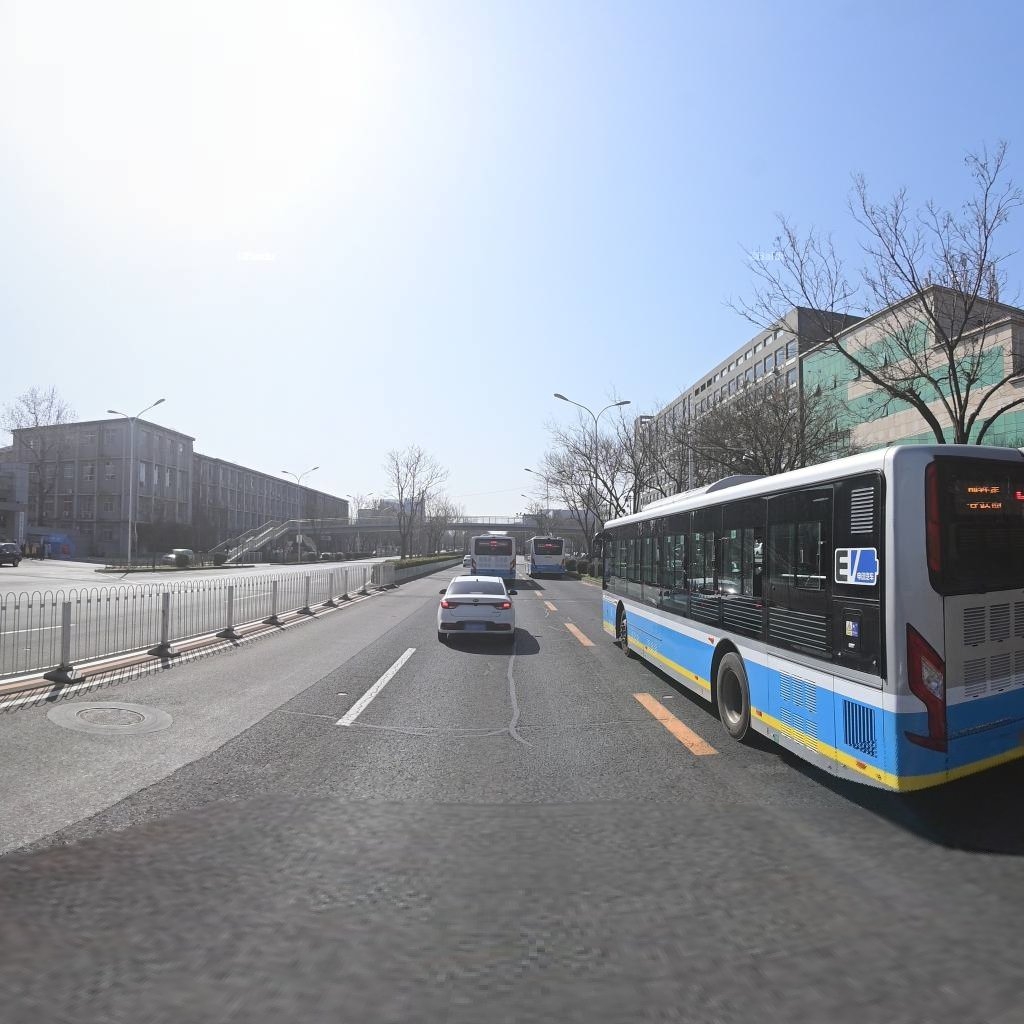
Region: Haidian
Road damage annotations: longitudinal patch, transverse patch, transverse crack, longitudinal crack, manhole cover